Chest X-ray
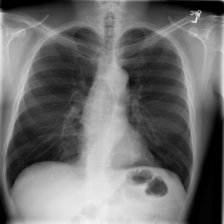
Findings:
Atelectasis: negative
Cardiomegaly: negative
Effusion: negative
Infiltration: positive
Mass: negative
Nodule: negative
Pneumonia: negative
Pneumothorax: negative
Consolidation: negative
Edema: negative
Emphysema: negative
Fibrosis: negative
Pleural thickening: negative
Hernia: negative